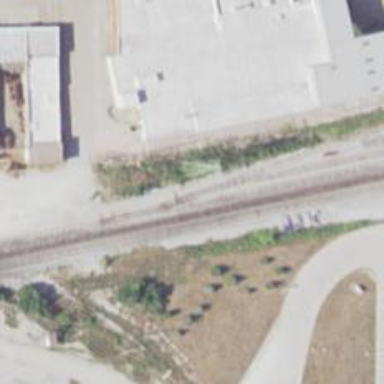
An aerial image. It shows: Railway siding for service.